Question: Using Firefox 37.0.2, in the Cookies dialog I noticed that for a certain (non-public) web site there are multiple cookies with the same name, host (domain), path, attributes ("Send For") and expiry (but different value).
Why does Firefox keep all of them, should not the last one overwrite the older ones? Is there some property of them not shown in the dialog that makes them each different?
Note: the website uses/send a single cookie.

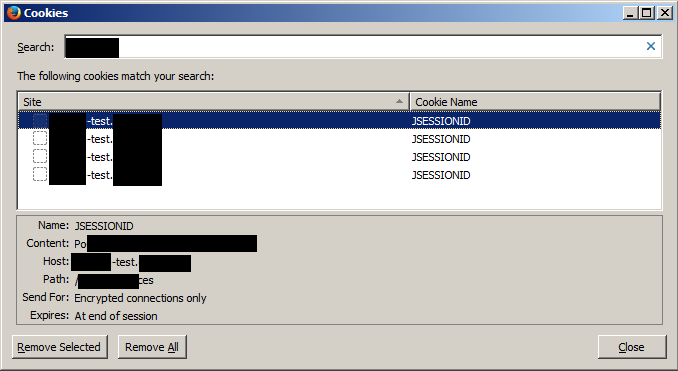
Answer: Apparently it is a bug/feature in Firefox. See: <URL>
After closing and reopening the Cookies window, the duplicates disappear. It is enough to just change the search criteria (I erased the search string, the entered the same value, then only a single instance of each cookie was shown).
See <URL>